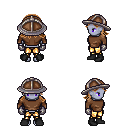
a pixel art fantasy rpg character, female body template, dark elf, purple skin, brown long-sleeve shirt, gold greaves, brown loose hair, chain helm, metal gloves, black shoes, four views (front, back, left, right), 2x2 character sprite sheet, small pixel art, hard edges, no anti-aliasing